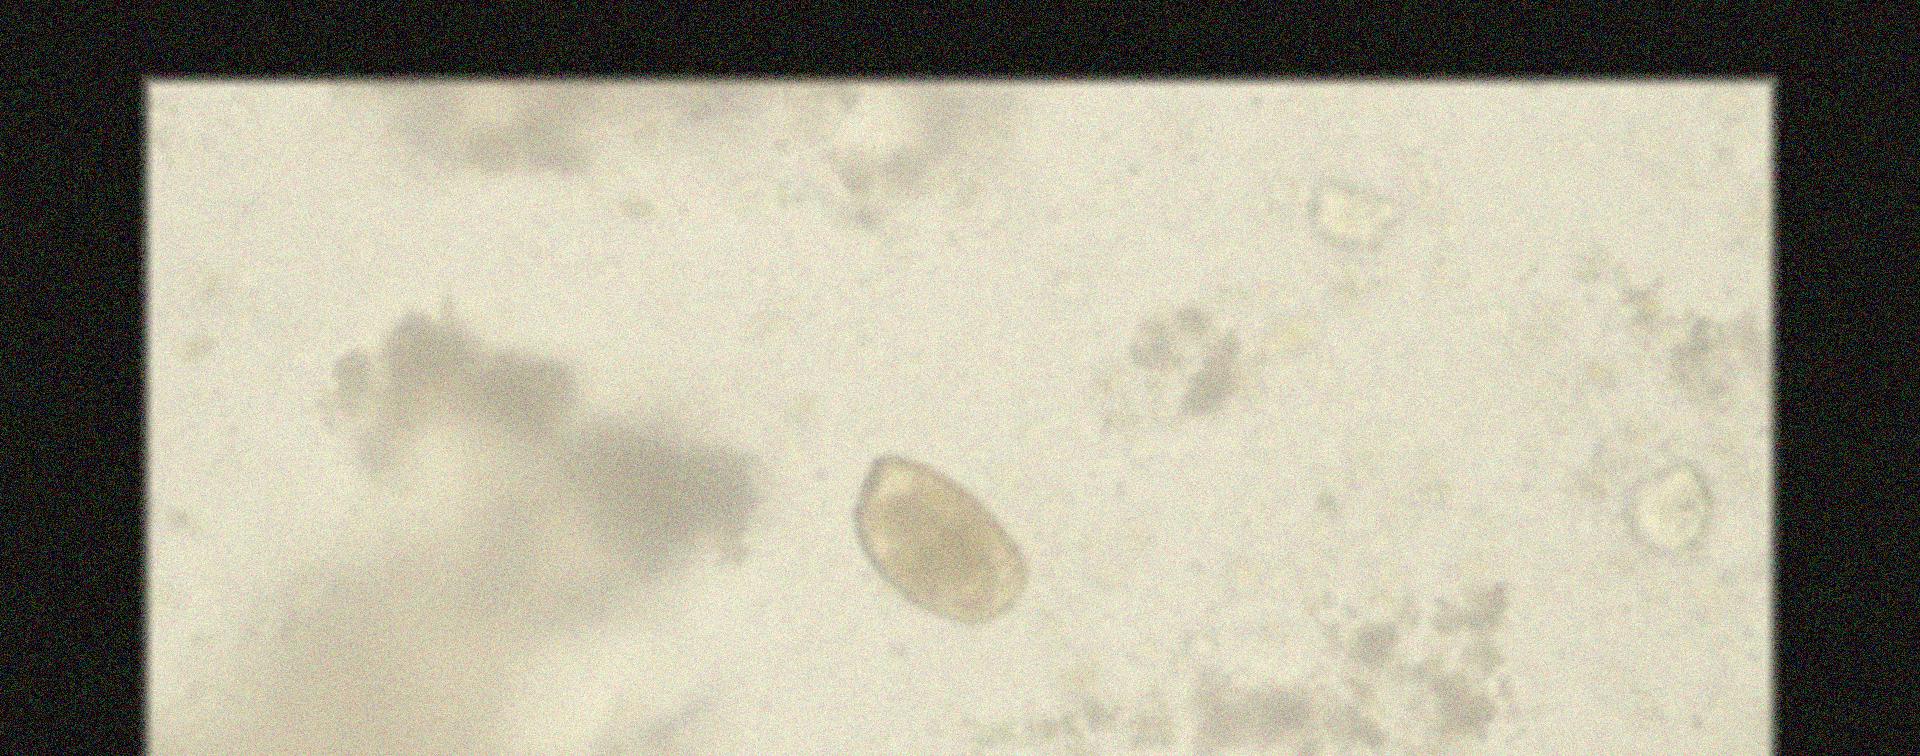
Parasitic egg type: Paragonimus spp